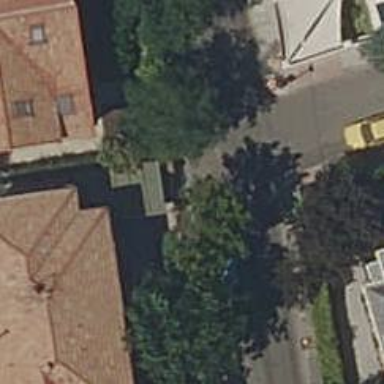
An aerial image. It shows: Residential road with parallel parking on the left side. The road surface is asphalt.